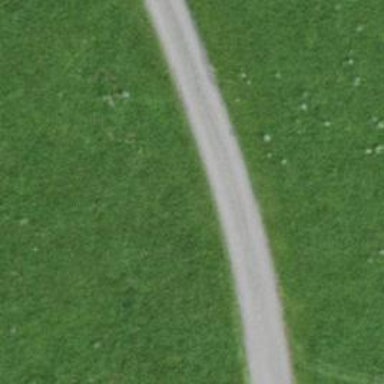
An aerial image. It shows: Paved track with grade1 tracktype.